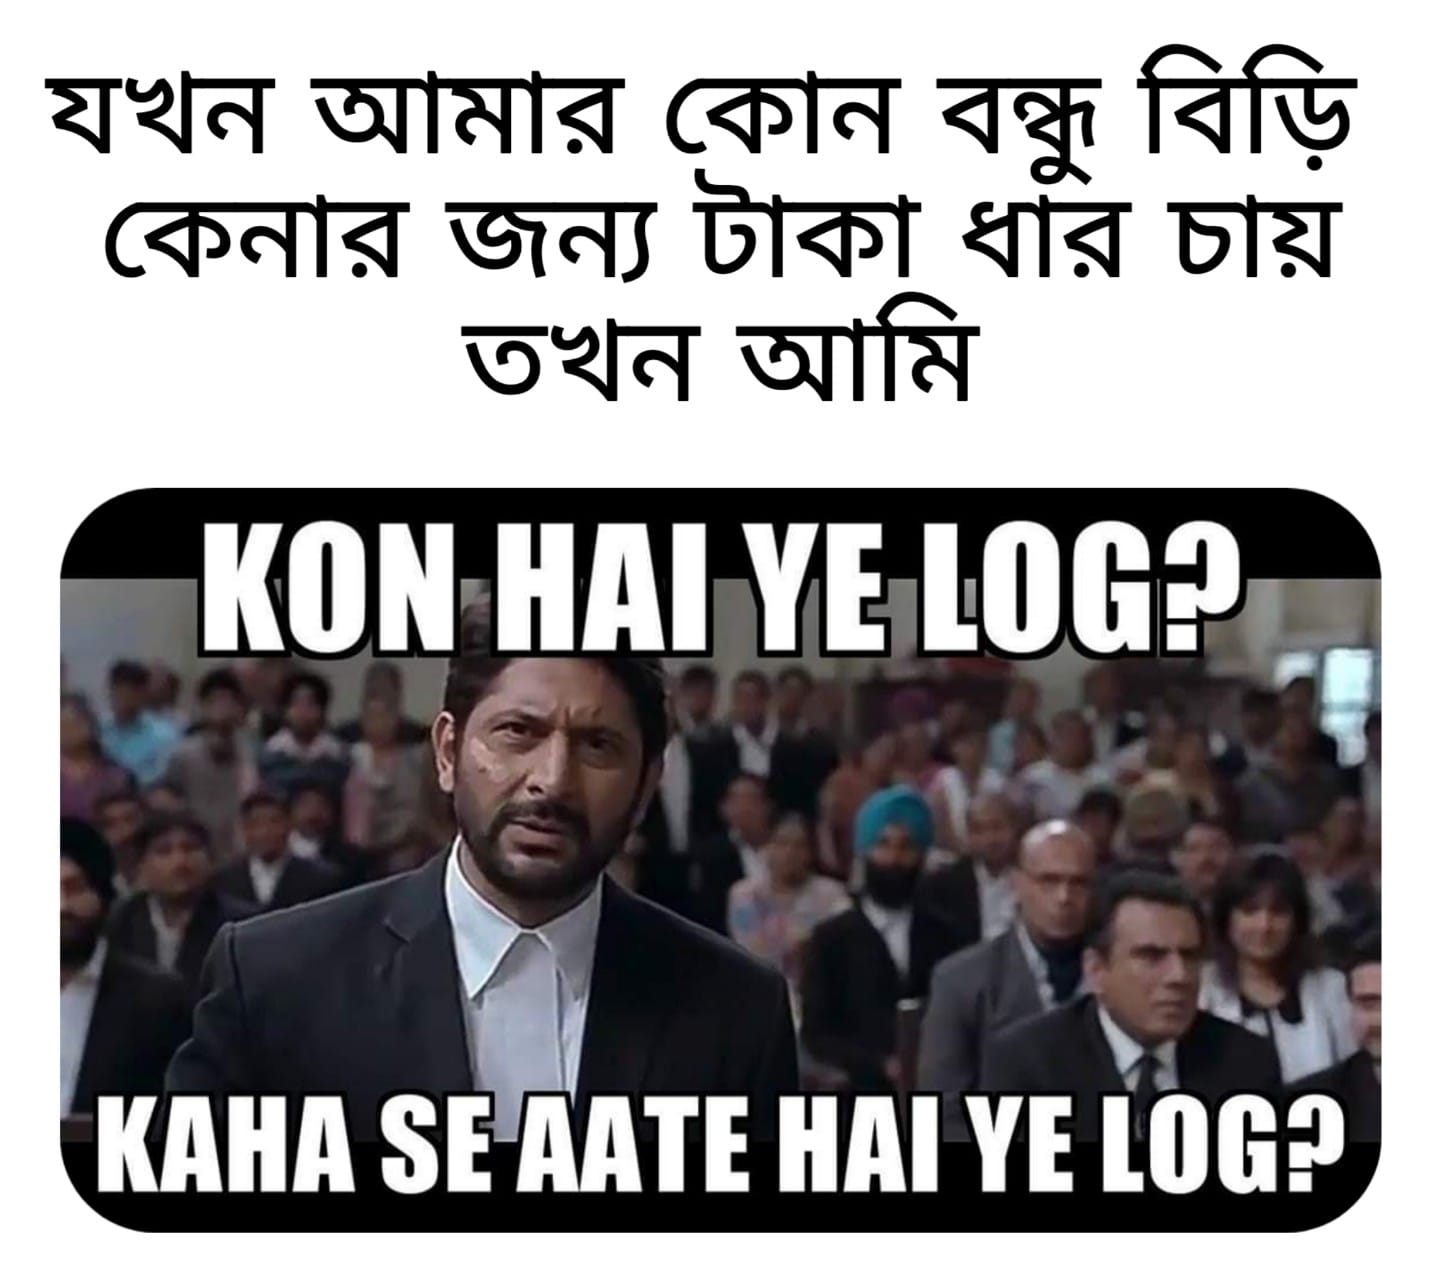
Caption: যখন আমার কোন বন্ধু বিড়ি কেনার জন্য টাকা ধার চায় তখন আমি    KON HAI YE LOGO ?   KAHA SE AATE HAI YE LOG?
Label: non-hate